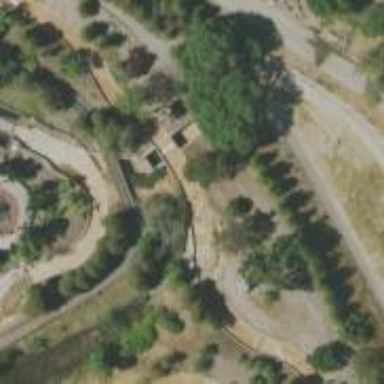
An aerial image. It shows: Bridge leading to river rafting attraction.